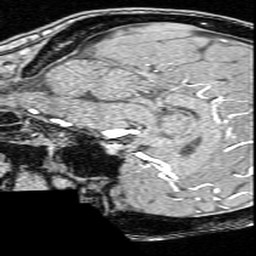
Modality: angio
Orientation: sagittal
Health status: ill
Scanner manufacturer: siemens
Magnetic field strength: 3 T
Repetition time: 0.022 s
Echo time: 0.00395 s